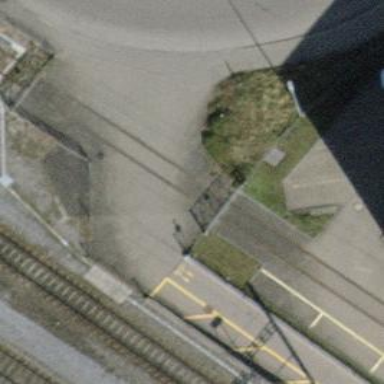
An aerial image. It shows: Abandoned railway yard.